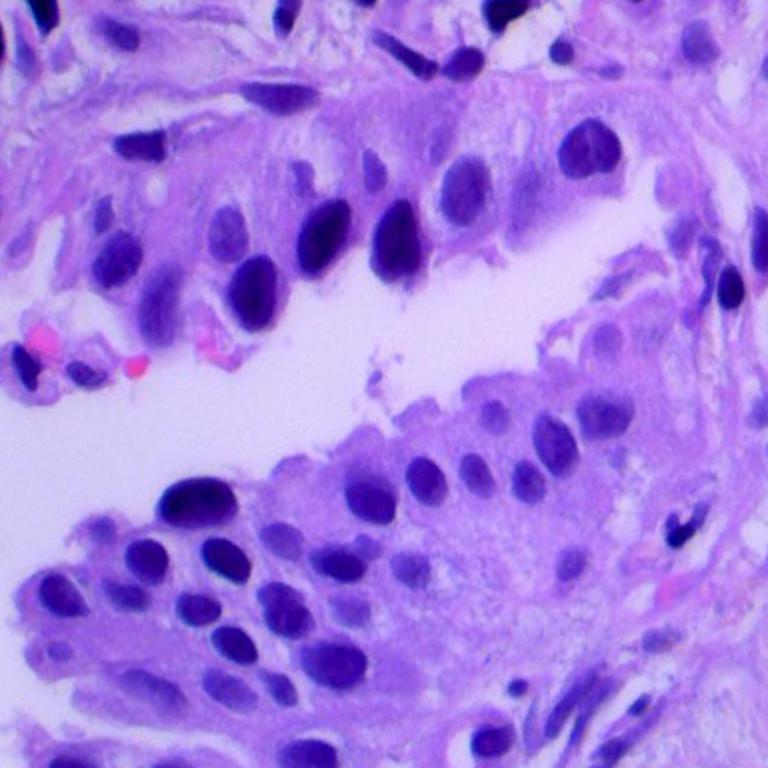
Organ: lung
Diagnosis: adenocarcinomas